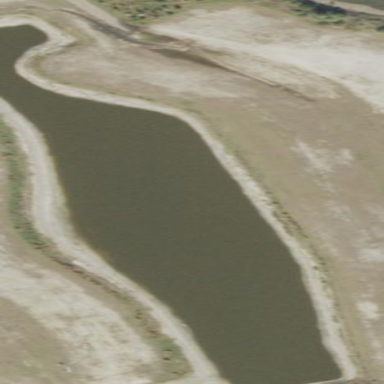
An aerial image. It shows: Reservoir of water.